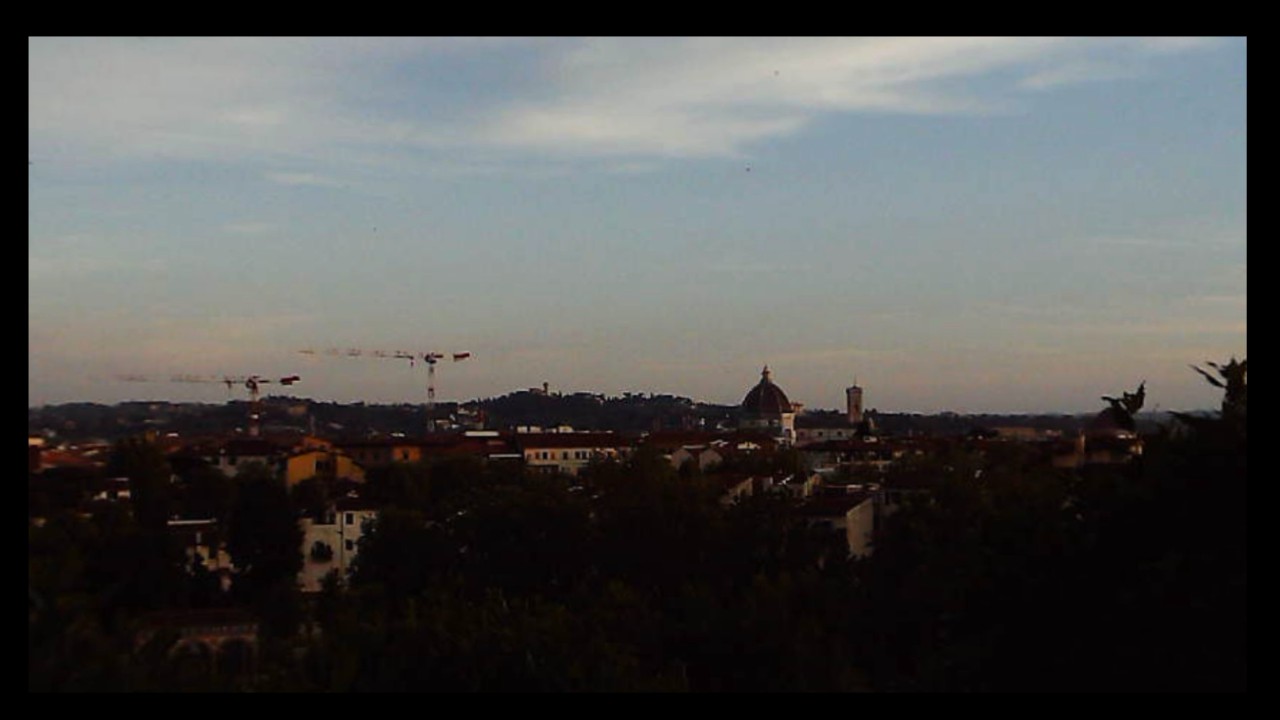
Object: Betafpv air75